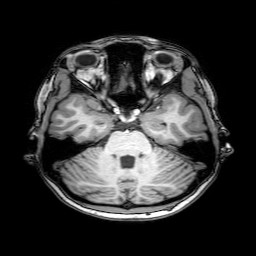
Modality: T1w
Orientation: coronal
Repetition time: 0.00828 s
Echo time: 0.00388 s